【题型】解答题　【知识点】解析几何　【难度】hard
已知椭圆 \(C\): \(\dfrac{x^2}{9} + y^2 = 1\). \(F\) 为椭圆的右焦点，过椭圆上一点 \(P(3,0)\) 的直线 \(l_1\) 交椭圆于另一点 \(Q\)，点 \(M\) 为椭圆上任意一点.

\vspace{0.5em}

(1) 求 \(|MF|\) 的最小值;

\vspace{0.5em}

(2) 当直线 \(l_1\) 的斜率为 1 时，求 \(\triangle PQM\) 面积的最大值及此时点 \(M\) 的坐标;

\vspace{0.5em}

(3) 若直线 \(PQ\) 与直线 \(l_2\): \(x=-3\) 交于点 \(D\)，点 \(D\) 不在 \(x\) 轴上，\(Q\) 关于原点的对称点为点 \(R\)，直线 \(PR\) 与 \(l_2\) 交于点 \(E\)，求线段 \(|DE|\) 的取值范围.

\vspace{1em}
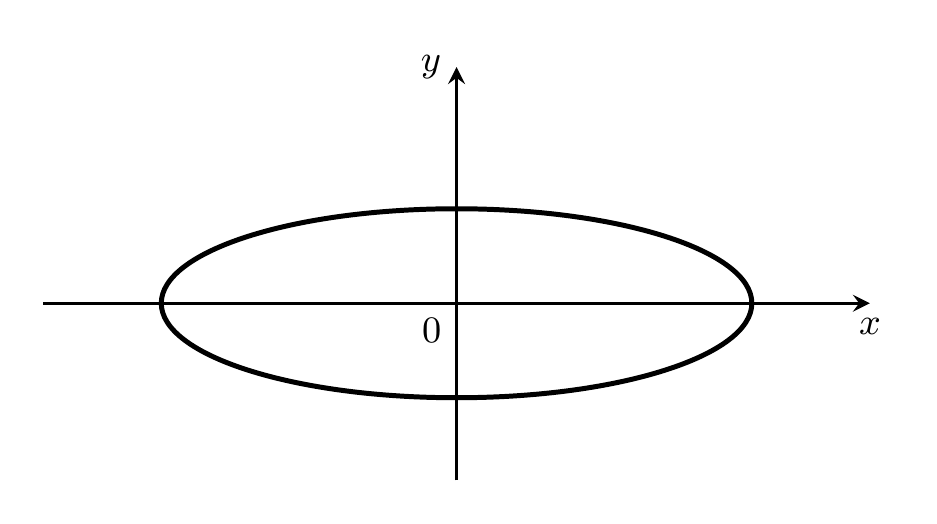
【解答】
\textbf{【答案】}
(1) \(3 - 2\sqrt{2}\),

(2) \(\dfrac{9 + 3\sqrt{10}}{10}\), \(M\left(-\dfrac{9}{\sqrt{10}}, \dfrac{1}{\sqrt{10}}\right)\)

(3) \([4, +\infty)\)

\vspace{1em}

\textbf{【详解】}(1)

由椭圆方程 \(\dfrac{x^2}{9} + y^2 = 1\) 知，\(a^2 = 9, b^2 = 1, c^2 = a^2 - b^2 = 9 - 1 = 8\)，所以右焦点 \(F(2\sqrt{2}, 0)\)，

设 \(M(m, n)\)，则 \(|MF| = \sqrt{(m - 2\sqrt{2})^2 + n^2}\)，由 \(\dfrac{m^2}{9} + n^2 = 1 \Rightarrow n^2 = 1 - \dfrac{m^2}{9}\) 代入得:
\[
|MF| = \sqrt{(m - 2\sqrt{2})^2 + n^2} = \sqrt{(m - 2\sqrt{2})^2 + 1 - \dfrac{m^2}{9}}
\]
\[
= \sqrt{\dfrac{8m^2}{9} - 4\sqrt{2}m + 9} = \dfrac{\sqrt{8m^2 - 36\sqrt{2}m + 81}}{3},
\]

由于 \(m \in [-3, 3]\)，对称轴 \(m = \dfrac{9\sqrt{2}}{4} > 3\)，

所以 \(|MF| \ge \dfrac{\sqrt{8 \times 9 - 36\sqrt{2} \times 3 + 81}}{3} = \sqrt{17 - 12\sqrt{2}} = \sqrt{9 - 2 \times 3 \times \sqrt{8} + 8} = 3 - 2\sqrt{2},\)

即 \(|MF|\) 的最小值为 \(3 - 2\sqrt{2}\)，此时点 \(M\) 为椭圆的右顶点.

\vspace{1em}

(2)

由直线 \(l_1\) 的斜率为 1 且经过 \(P(3,0)\)，可得直线方程 \(y = x - 3\)，

与椭圆 \(\dfrac{x^2}{9} + y^2 = 1\) 联立方程组，消元得: \(\dfrac{x^2}{9} + (x - 3)^2 = 1 \Rightarrow 10x^2 - 54x + 72 = 0\)，

解得 \(x = 3, x = \dfrac{12}{5}\)，则代入 \(x = \dfrac{12}{5}\) 得: \(y = \dfrac{12}{5} - 3 = -\dfrac{3}{5}\)，所以 \(Q\left(\dfrac{12}{5}, -\dfrac{3}{5}\right)\)，

则 \(|PQ| = \sqrt{\left(\dfrac{12}{5} - 3\right)^2 + \left(-\dfrac{3}{5} - 0\right)^2} = \dfrac{3\sqrt{2}}{5}\)，

设平行于直线 \(l_1\) 的直线方程为 \(y = x + t\)，则与椭圆 \(\dfrac{x^2}{9} + y^2 = 1\) 联立方程组，消元得:

\(\dfrac{x^2}{9} + (x + t)^2 = 1 \Rightarrow 10x^2 + 18tx + 9t^2 - 9 = 0\)，当此直线与椭圆相切时，满足判别式为 0，

即 \(\Delta = 18^2 t^2 - 4 \times 10 \times (9t^2 - 9) = 0\)，解得 \(t = \pm \sqrt{10}\)，

根据数形结合可得 \(t = \sqrt{10}\) 时，满足切点 \(M\) 取到 \(\triangle PQM\) 面积最大值，

此时方程为 \(10x^2 + 18\sqrt{10}x + 81 = 0 \Rightarrow (\sqrt{10}x + 9)^2 = 0 \Rightarrow x = -\dfrac{9}{\sqrt{10}}\)，

代入直线得 \(y = -\dfrac{9}{\sqrt{10}} + \sqrt{10} = \dfrac{1}{\sqrt{10}}\)，则 \(M\left(-\dfrac{9}{\sqrt{10}}, \dfrac{1}{\sqrt{10}}\right)\)，

由点 \(M\left(-\dfrac{9}{\sqrt{10}}, \dfrac{1}{\sqrt{10}}\right)\) 到直线 \(y = x - 3\) 的距离公式得:
\[
d = \dfrac{\left| -\dfrac{9}{\sqrt{10}} - \dfrac{1}{\sqrt{10}} - 3 \right|}{\sqrt{2}} = \dfrac{3 + \sqrt{10}}{\sqrt{2}},
\]

所以 \(\triangle PQM\) 面积的最大值为 \(S = \dfrac{1}{2} \times \dfrac{3\sqrt{2}}{5} \times \dfrac{3 + \sqrt{10}}{\sqrt{2}} = \dfrac{9 + 3\sqrt{10}}{10}\)，

此时点 \(M\left(-\dfrac{9}{\sqrt{10}}, \dfrac{1}{\sqrt{10}}\right)\);

\vspace{1em}

(3)

设过点 \(P(3,0)\) 直线为: \(y = k(x - 3)\)，与椭圆 \(\dfrac{x^2}{9} + y^2 = 1\) 联立方程组，消元得:

\(\dfrac{x^2}{9} + k^2(x - 3)^2 = 1 \Rightarrow (1 + 9k^2)x^2 - 54k^2 x + 81k^2 - 9 = 0\)，

由 \(\Delta = (-54k^2)^2 - 4(1 + 9k^2)(81k^2 - 9) = 36 > 0\)，

再由于交点 \(D\) 不在 \(x\) 轴上，即 \(k \neq 0\)，

设交点 \(Q(x_1, y_1)\)，则有 \(x_1 + 3 = \dfrac{54k^2}{1 + 9k^2} \Rightarrow x_1 = \dfrac{27k^2 - 3}{1 + 9k^2}\)，

代入 \(x_1 = \dfrac{27k^2 - 3}{1 + 9k^2}\) 得: \(y_1 = k\left(\dfrac{27k^2 - 3}{1 + 9k^2} - 3\right) = \dfrac{-6k}{1 + 9k^2}\)，

由于 \(Q\) 关于原点的对称点为点 \(R\)，所以 \(R\left(-\dfrac{27k^2 - 3}{1 + 9k^2}, \dfrac{6k}{1 + 9k^2}\right)\)，

则直线 \(PR\) 方程为 \(y = \dfrac{\dfrac{6k}{1 + 9k^2}}{-\dfrac{27k^2 - 3}{1 + 9k^2} - 3}(x - 3)\)，与直线 \(x = -3\) 相交得:

\(E\) 点纵坐标为 \(y = -6 \cdot \dfrac{\dfrac{6k}{1 + 9k^2}}{-\dfrac{27k^2 - 3}{1 + 9k^2} - 3} = \dfrac{2}{3k}\)，

而直线 \(y = k(x - 3)\) 与直线 \(x = -3\) 相交得:

\(D\) 点纵坐标为 \(y = -6k\)，

所以可得 \(|DE| = \left| \dfrac{2}{3k} + 6k \right| = \left| \dfrac{2}{3k} \right| + |6k| \ge 2\sqrt{\left| \dfrac{2}{3k} \right| \cdot |6k|} = 4\)

当且仅当 \(\left| \dfrac{2}{3k} \right| = |6k|\)，即 \(k = \pm \dfrac{1}{3}\) 时，\(|DE|\) 取到最小值 4.

即 \(|DE|\) 的取值范围是 \([4, +\infty)\)

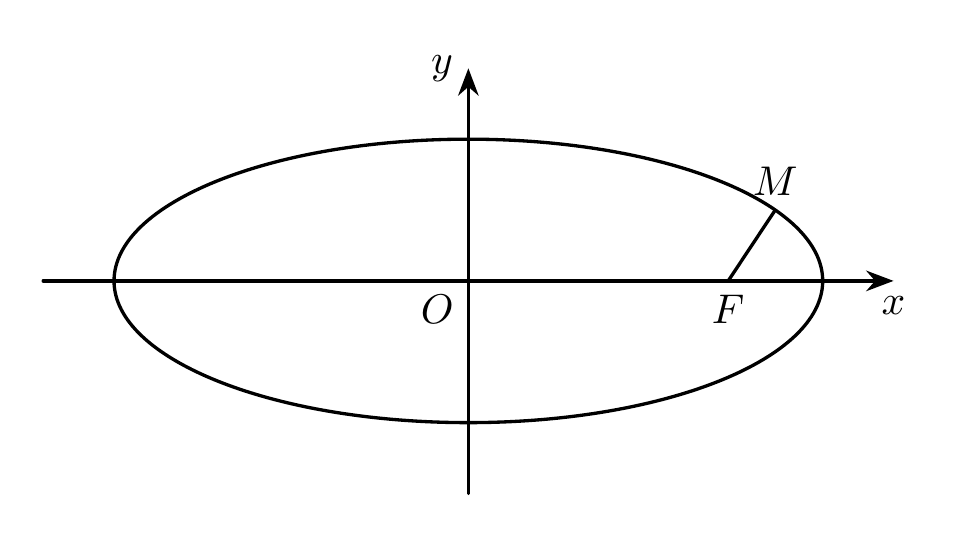
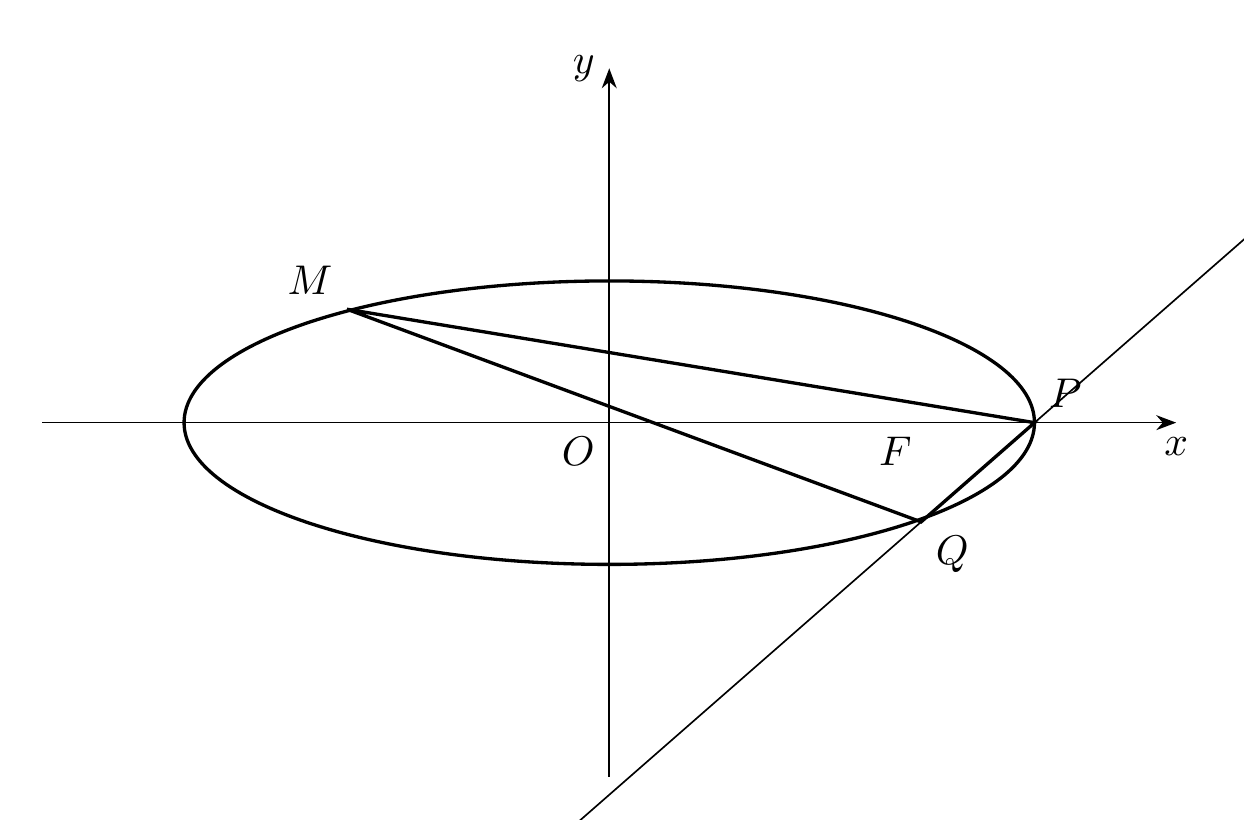
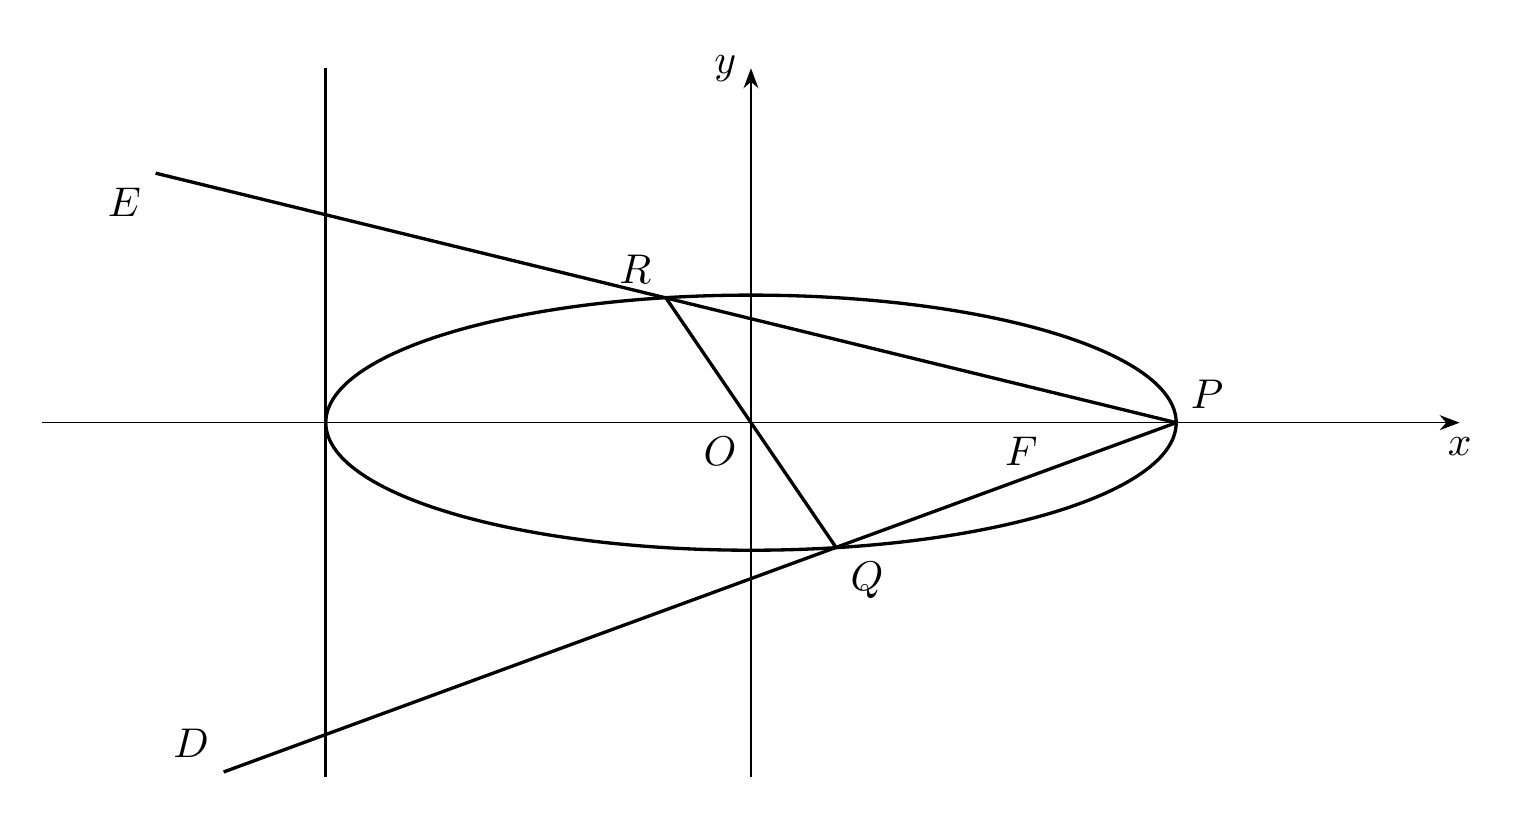